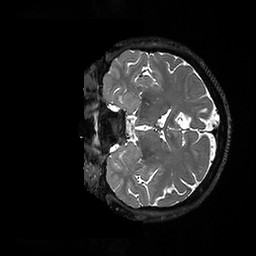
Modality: T2w
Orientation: coronal
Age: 42
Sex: female
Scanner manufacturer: ge
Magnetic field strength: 3 T
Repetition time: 3.202 s
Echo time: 0.06575 s